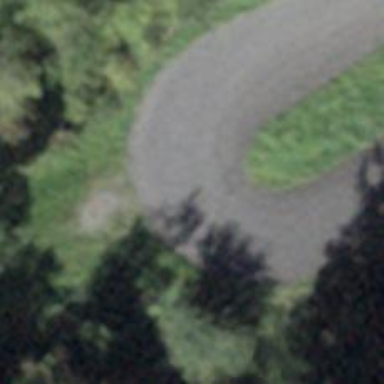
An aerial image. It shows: Asphalt road in residential area.